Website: apple
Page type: payment
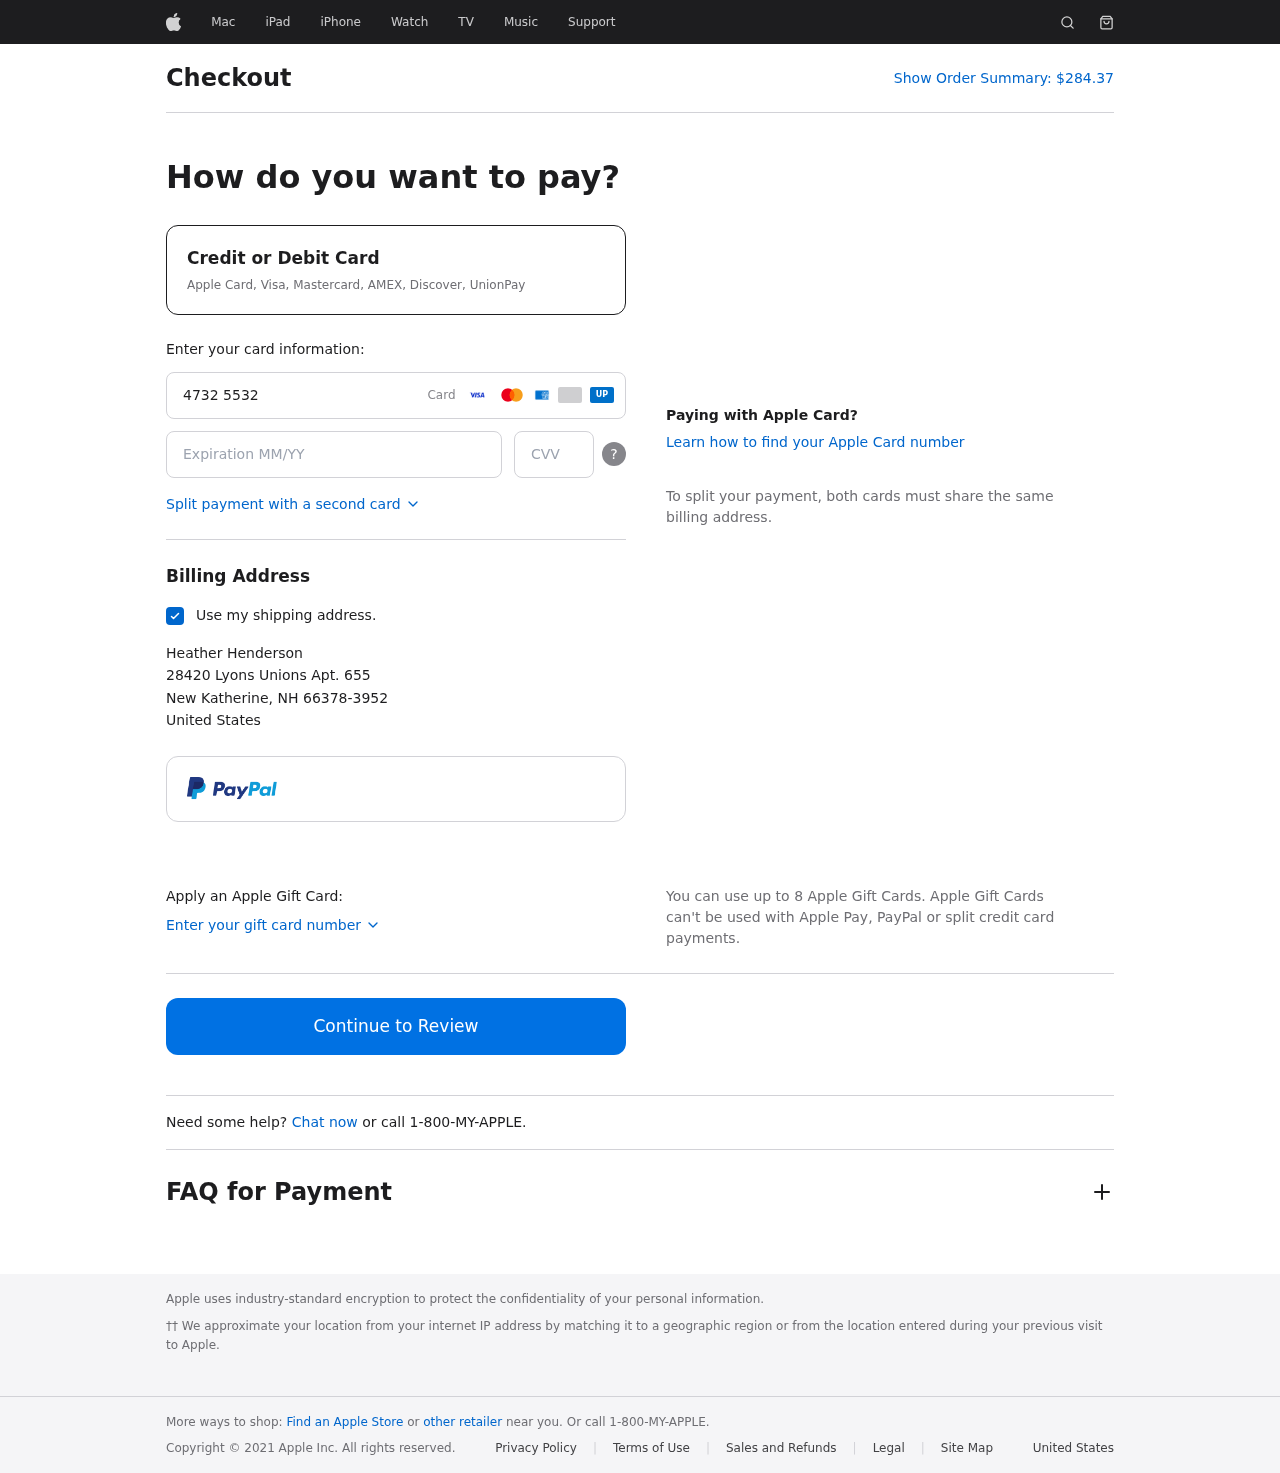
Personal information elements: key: PII_CARD_CVV
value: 415
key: PII_CARD_EXPIRY
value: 10/30
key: PII_CARD_NUMBER
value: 4732 5532 9313 7878
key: PII_CITY
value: New Katherine
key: PII_COUNTRY
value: United States
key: PII_FULLNAME
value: Heather Henderson
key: PII_POSTCODE_FULL
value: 66378-3952
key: PII_STATE_ABBR
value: NH
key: PII_STREET
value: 28420 Lyons Unions Apt. 655
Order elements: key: ORDER_TOTAL
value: $284.37